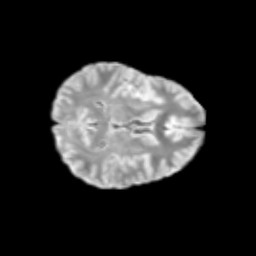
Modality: T2w
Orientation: axial
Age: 14
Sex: female
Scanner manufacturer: siemens
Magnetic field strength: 3 T
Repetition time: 3.8 s
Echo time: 0.07 s